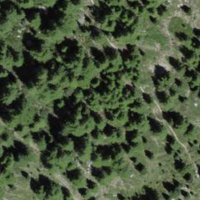
EUNIS habitat code: 26
Species observed at this site:
Parnassia palustris